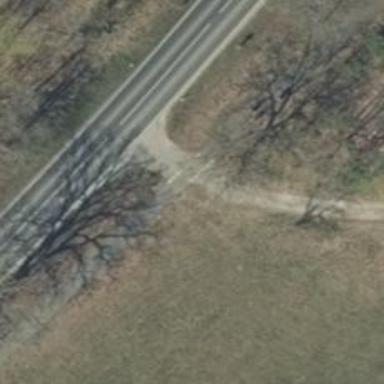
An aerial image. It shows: Dirt track road with grade3 tracktype.